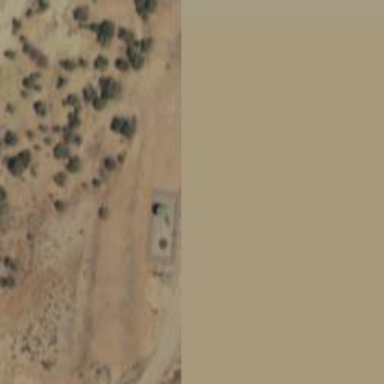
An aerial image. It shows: Storage tank that is man-made.